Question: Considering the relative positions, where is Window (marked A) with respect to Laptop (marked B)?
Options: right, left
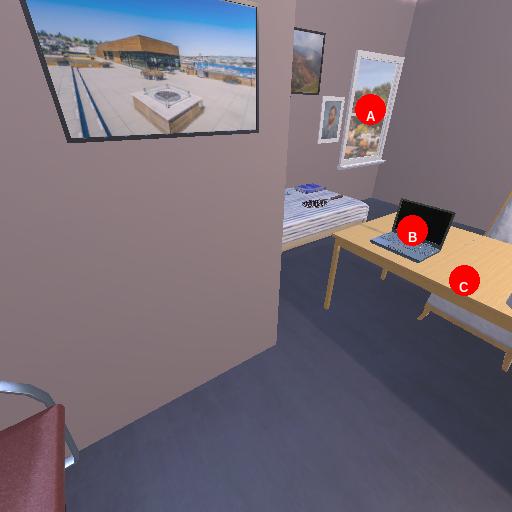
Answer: right